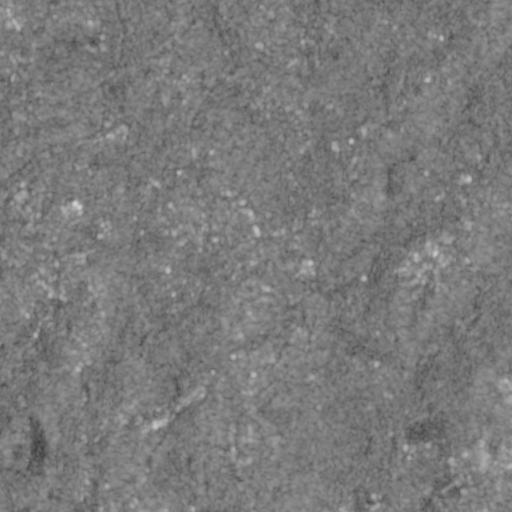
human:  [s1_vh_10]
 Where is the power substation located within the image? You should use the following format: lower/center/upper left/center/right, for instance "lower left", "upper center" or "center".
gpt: The power substation is located in the upper left of the image.
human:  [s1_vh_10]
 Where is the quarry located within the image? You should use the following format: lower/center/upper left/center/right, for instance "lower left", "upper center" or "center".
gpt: The quarry is located in the lower left of the image.
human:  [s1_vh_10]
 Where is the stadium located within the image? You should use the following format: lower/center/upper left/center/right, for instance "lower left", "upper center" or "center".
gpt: The stadium is located in the lower right of the image.
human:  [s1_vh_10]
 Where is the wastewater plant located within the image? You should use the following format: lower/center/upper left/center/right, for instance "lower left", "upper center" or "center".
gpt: The wastewater plant is located in the upper left of the image.
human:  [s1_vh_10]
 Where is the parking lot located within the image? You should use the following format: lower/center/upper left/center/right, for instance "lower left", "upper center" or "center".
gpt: There is no parking lot in the image.

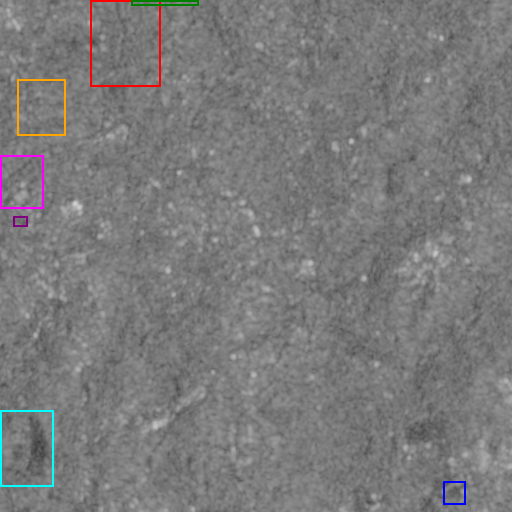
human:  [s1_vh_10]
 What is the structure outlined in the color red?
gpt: The structure outlined in red is a crop field.
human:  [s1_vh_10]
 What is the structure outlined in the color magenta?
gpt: The structure outlined in magenta is a park.
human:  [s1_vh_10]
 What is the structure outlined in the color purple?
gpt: The structure outlined in purple is a parking lot.
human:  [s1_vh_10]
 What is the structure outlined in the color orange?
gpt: The structure outlined in orange is a power substation.
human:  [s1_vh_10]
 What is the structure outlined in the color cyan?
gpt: The structure outlined in cyan is a quarry.
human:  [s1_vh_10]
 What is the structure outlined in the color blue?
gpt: The structure outlined in blue is a stadium.
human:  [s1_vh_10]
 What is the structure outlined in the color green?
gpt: The structure outlined in green is a wastewater plant.
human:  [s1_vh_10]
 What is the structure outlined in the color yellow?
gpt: There is no yellow outline.